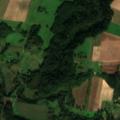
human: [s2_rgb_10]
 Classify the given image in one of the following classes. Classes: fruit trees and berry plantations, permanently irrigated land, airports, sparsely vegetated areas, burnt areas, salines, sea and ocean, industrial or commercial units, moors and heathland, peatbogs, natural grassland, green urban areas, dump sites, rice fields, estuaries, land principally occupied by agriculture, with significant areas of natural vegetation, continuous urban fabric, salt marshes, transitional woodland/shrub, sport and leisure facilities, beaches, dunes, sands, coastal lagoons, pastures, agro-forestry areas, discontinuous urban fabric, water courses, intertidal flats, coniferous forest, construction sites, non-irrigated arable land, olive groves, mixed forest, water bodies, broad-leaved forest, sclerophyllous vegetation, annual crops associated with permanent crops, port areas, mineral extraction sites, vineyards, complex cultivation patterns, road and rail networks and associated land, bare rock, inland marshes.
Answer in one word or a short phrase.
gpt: non-irrigated arable land, land principally occupied by agriculture, with significant areas of natural vegetation, broad-leaved forest, coniferous forest, mixed forest